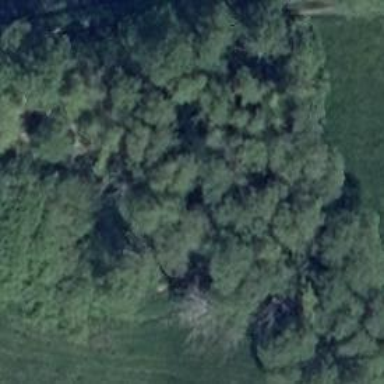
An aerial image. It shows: Deciduous broadleaved woodland.